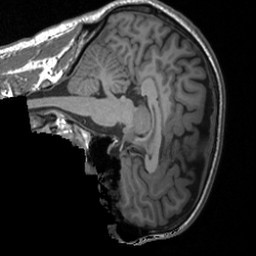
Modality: T1w
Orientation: sagittal
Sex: male
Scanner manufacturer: siemens
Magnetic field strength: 3 T
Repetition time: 1.9 s
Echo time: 0.00226 s